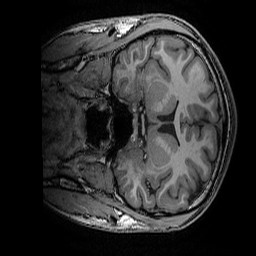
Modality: T1w
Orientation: coronal
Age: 19
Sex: female
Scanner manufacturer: ge
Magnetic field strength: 3 T
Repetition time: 0.007 s
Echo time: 0.00342 s